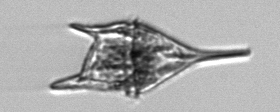
Label: Tripos_lineatus